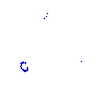
Particle: proton